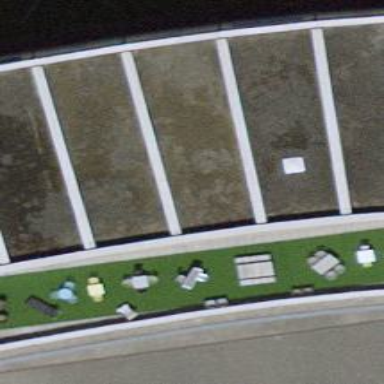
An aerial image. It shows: Furniture shop.